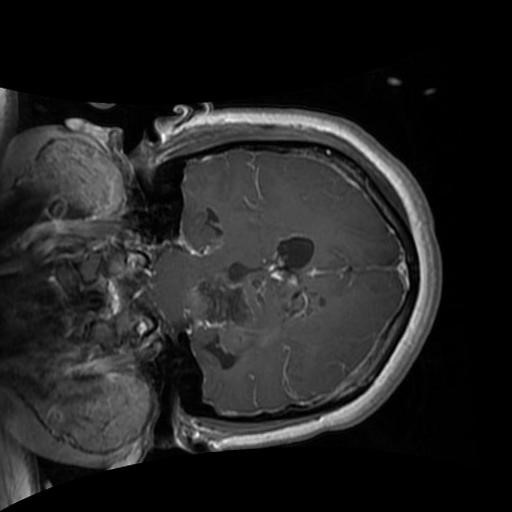
Label: brain_glioma